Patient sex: F
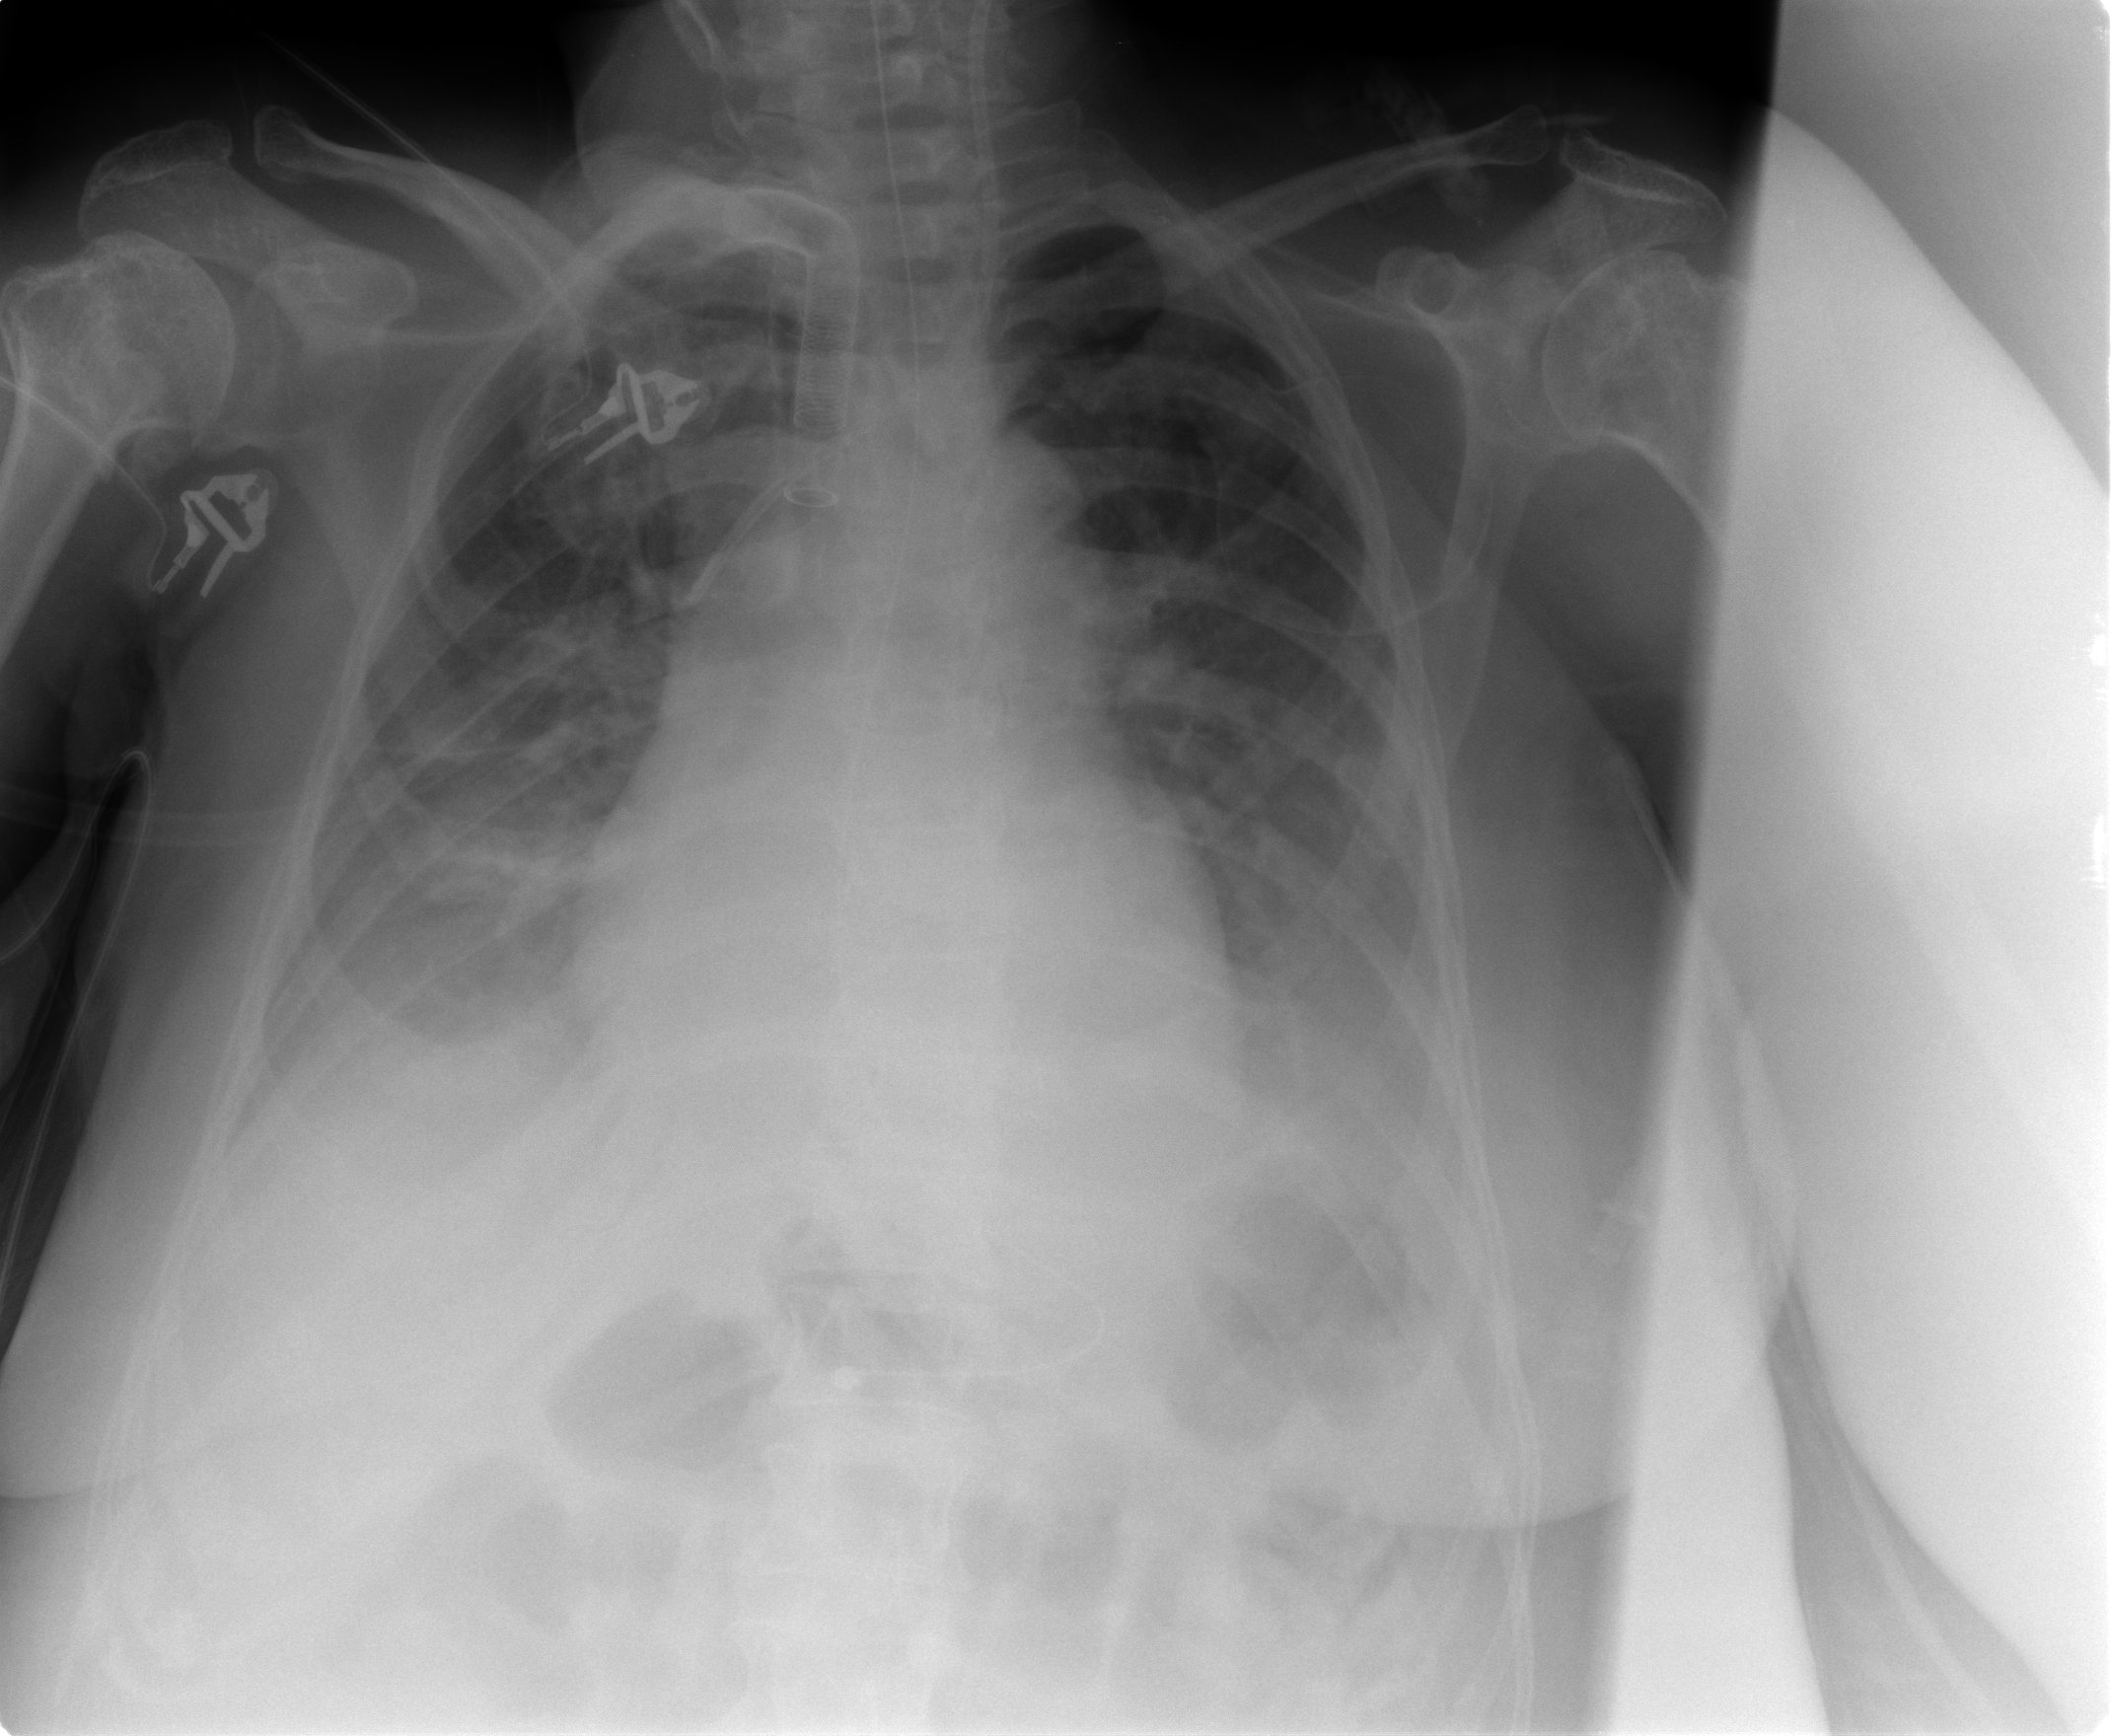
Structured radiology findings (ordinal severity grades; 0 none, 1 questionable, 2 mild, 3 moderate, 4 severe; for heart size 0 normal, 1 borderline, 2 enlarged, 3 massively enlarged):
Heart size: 2
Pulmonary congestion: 3
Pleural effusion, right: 3
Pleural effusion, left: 2
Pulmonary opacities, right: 3
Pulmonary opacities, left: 2
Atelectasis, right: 3
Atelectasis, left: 2